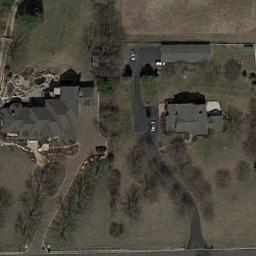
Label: sparse_residential